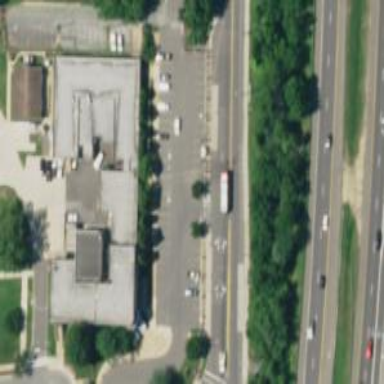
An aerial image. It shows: Post office.